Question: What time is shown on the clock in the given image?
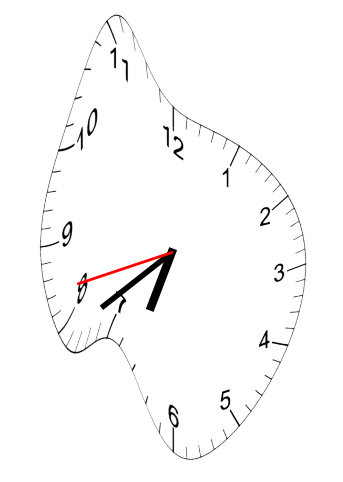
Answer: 06:38:42